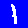
Digit: 1